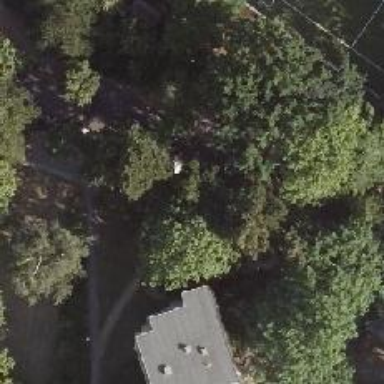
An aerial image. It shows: Beautiful avenue lined with deciduous broadleaved trees.